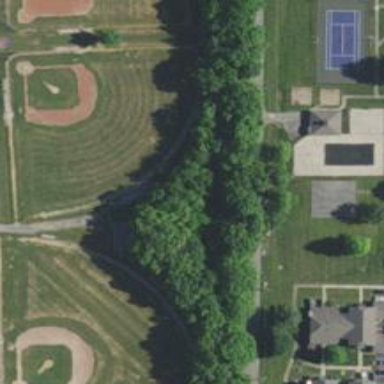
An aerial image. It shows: Baseball pitch for leisure land activities.